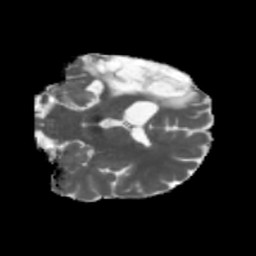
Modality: MD
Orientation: coronal
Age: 27
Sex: female
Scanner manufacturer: siemens
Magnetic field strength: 3 T
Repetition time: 5.47 s
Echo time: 0.0854 s